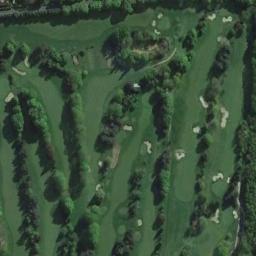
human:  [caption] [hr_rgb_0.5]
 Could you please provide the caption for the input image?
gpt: Many trees are near the golf course .

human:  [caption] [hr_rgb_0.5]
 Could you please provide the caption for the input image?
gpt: There are many bunkers and trails on a large green lawn on the golf course, Several lakes and many lined trees .

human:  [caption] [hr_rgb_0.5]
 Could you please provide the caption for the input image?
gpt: There are four rows of red houses and two lakes .

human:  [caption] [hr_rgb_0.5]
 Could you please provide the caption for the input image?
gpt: The golf course has some fairways, Barrier trees and sandpits and some barrier trees are on both sides of the fairways .

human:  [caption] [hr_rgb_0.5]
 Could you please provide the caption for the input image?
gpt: There are many rows of trees and some bunkers on the golf course .